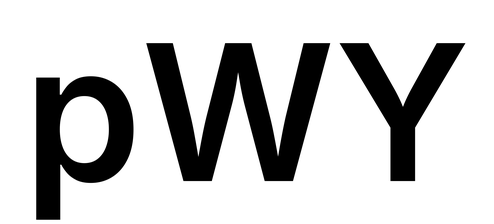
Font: Inter_SemiBold